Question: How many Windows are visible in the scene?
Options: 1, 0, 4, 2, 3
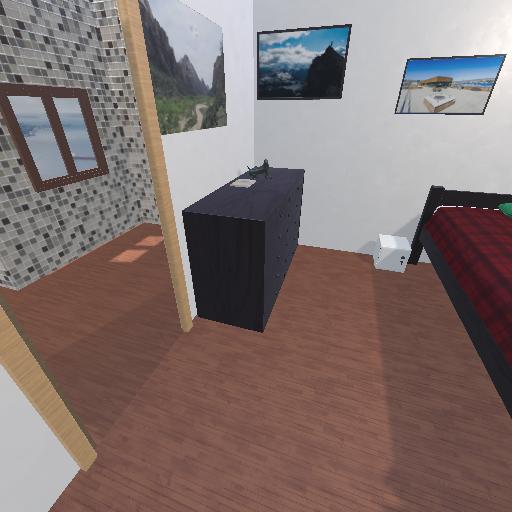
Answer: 1